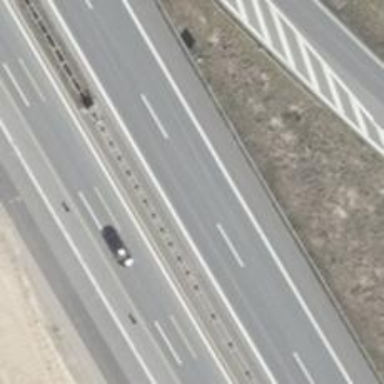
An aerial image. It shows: Asphalt motorway.